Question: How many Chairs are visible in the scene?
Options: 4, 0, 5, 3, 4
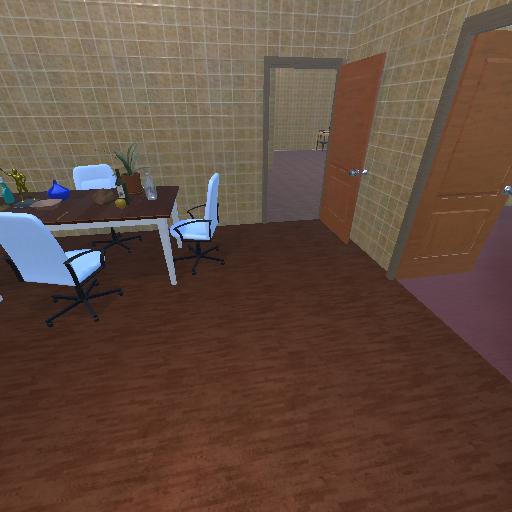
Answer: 4